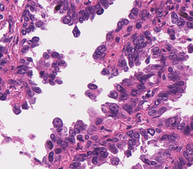
Tumor epithelial tissue: yes
Tumor-associated stroma tissue: no
Normal tissue: no